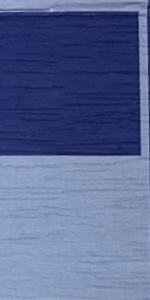
Label: Empty